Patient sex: F
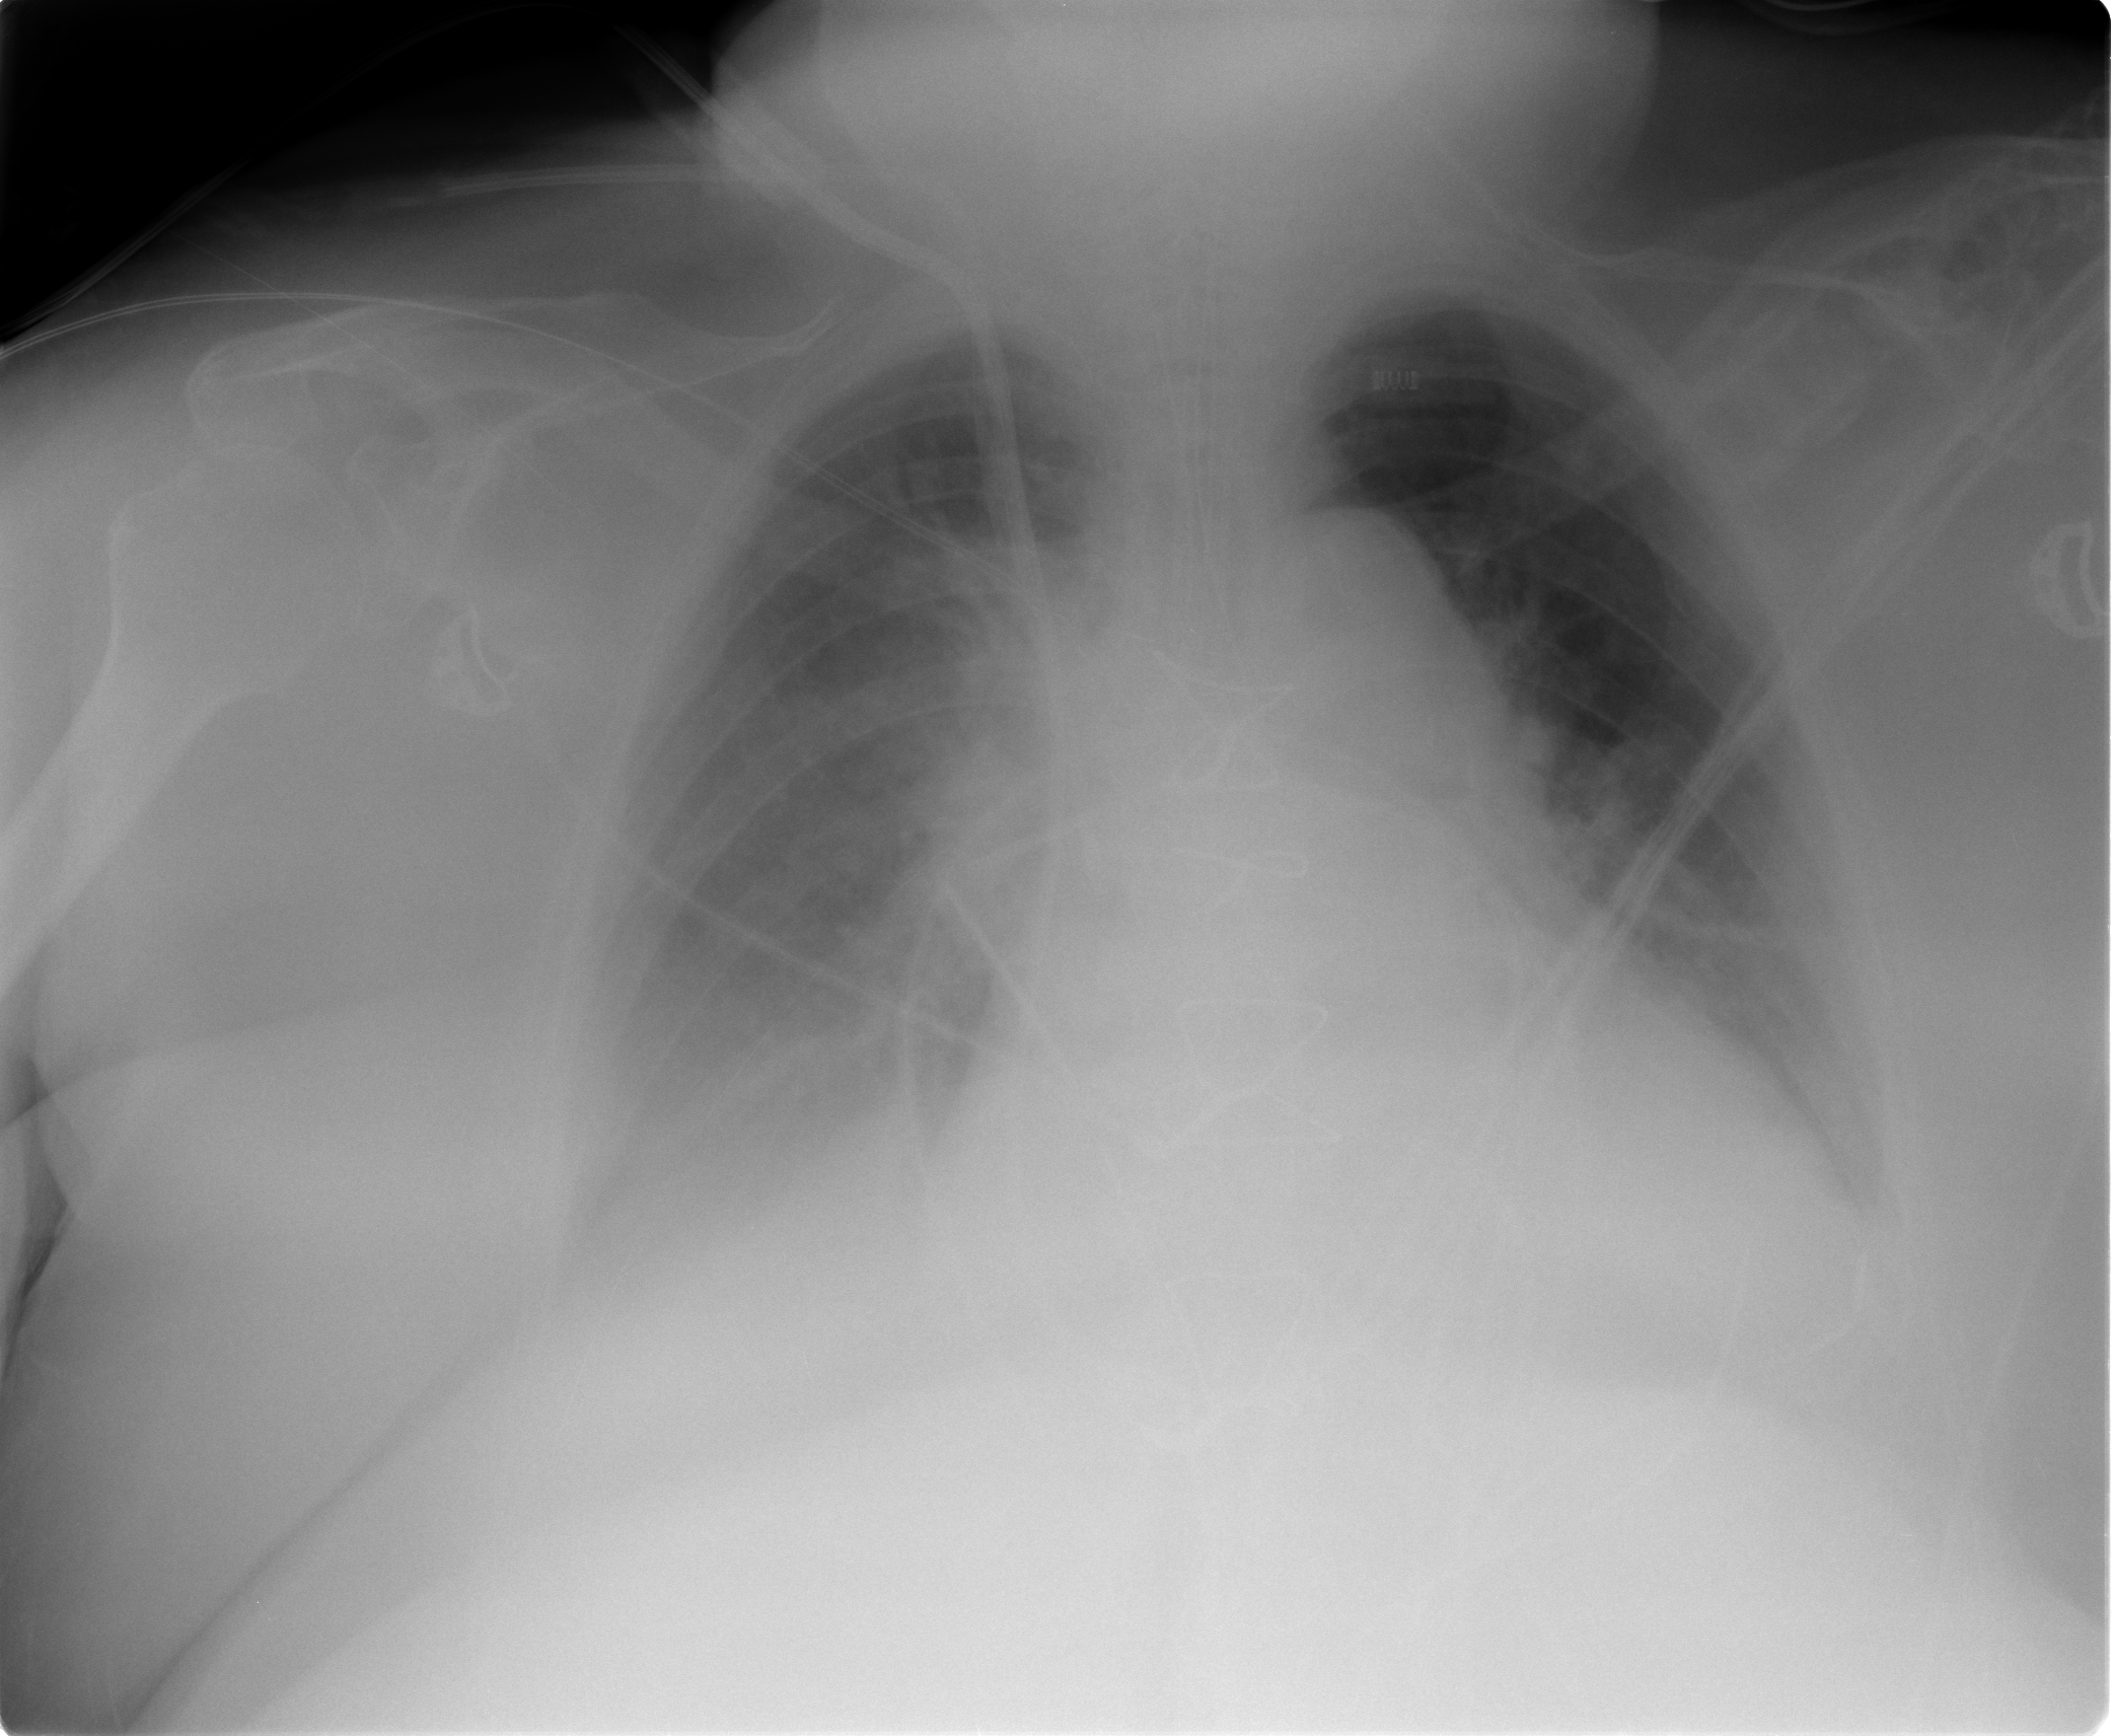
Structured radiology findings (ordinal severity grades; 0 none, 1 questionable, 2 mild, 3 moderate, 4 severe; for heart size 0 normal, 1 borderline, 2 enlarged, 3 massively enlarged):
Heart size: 2
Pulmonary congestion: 2
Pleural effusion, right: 3
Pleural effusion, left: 3
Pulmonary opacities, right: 2
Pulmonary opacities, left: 2
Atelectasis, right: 3
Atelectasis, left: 2